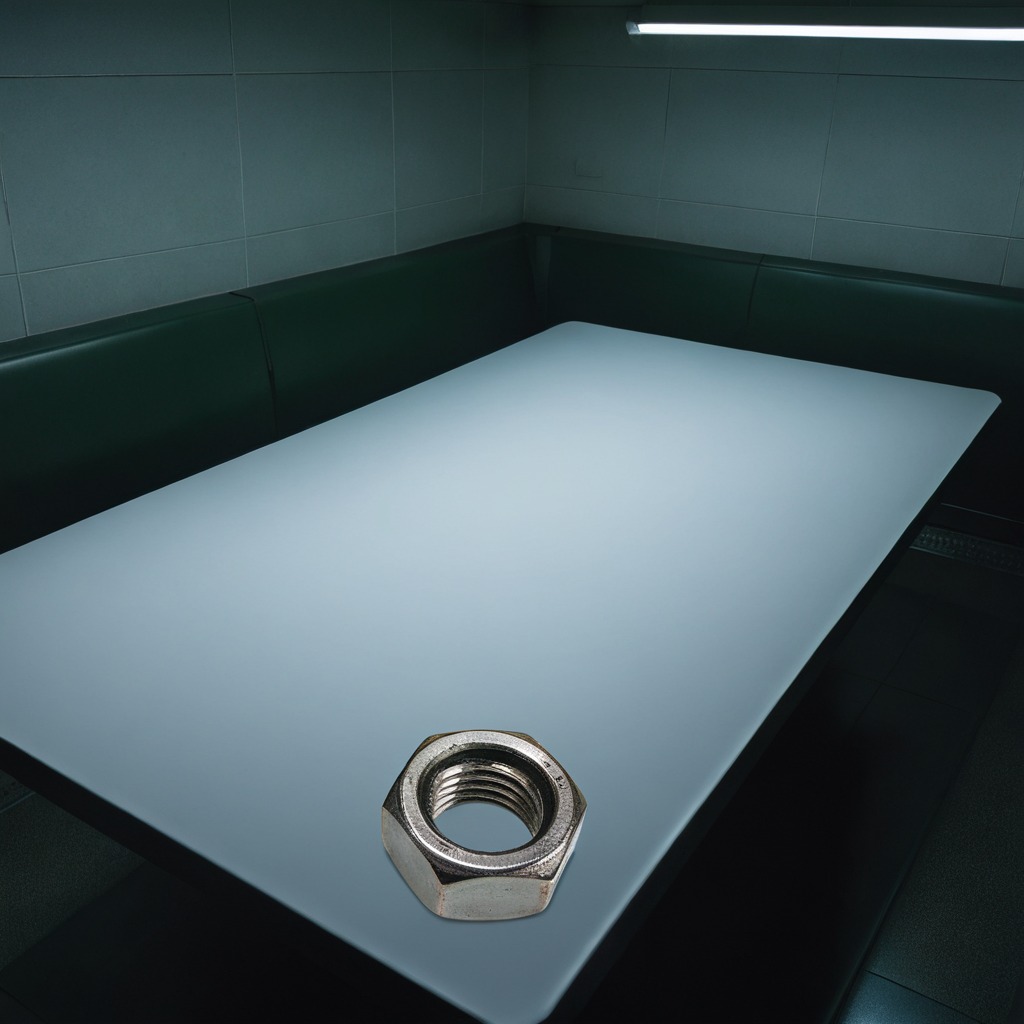
A metal nut is lying on a clean empty table in a railway signal maintenance room lit by harsh overhead fluorescents.